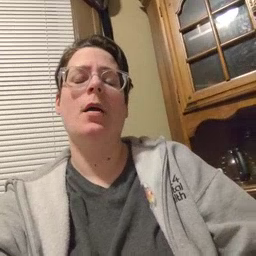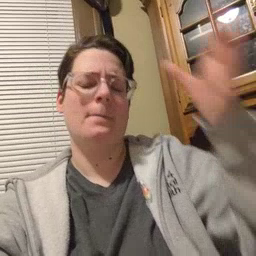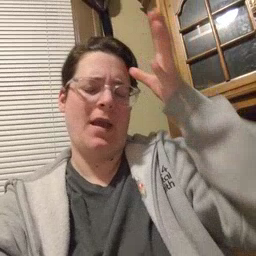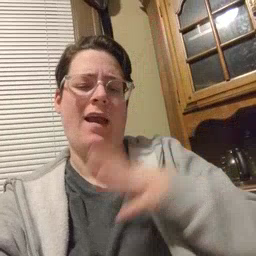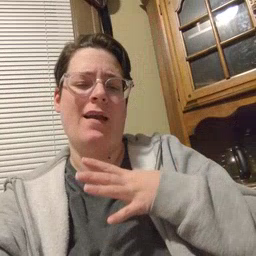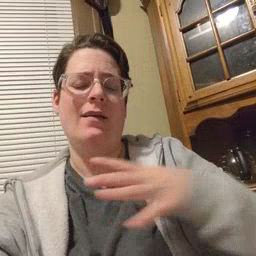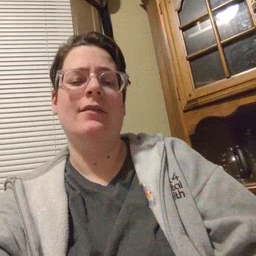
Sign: man